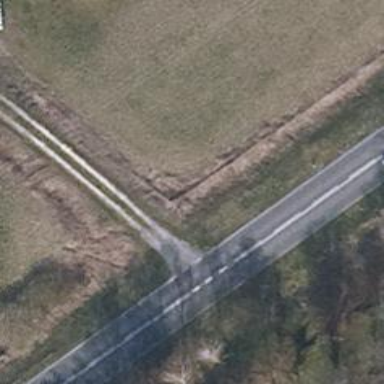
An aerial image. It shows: Grass track with grade 5 tracktype.